Question: I am exploring threading concept,
Every time when i tried to execute the below code, I am getting different output.
I am starting ThreadOne first, But why is ThreadTwo getting started.
Why am I getting Different output? Can someone explain in Detail?
Thanks In Advance.
'''
static Object newLockobj = new Object();
static void Main(string[] args)
{
Thread tobj1 = new Thread(ThreadOne);
Thread tobj2 = new Thread(ThreadTwo);
tobj1.Start();
tobj2.Start();
Console.ReadLine();
}
static void ThreadOne()
{
Console.WriteLine("Thread One Entered");
lock (newLockobj)
{
Console.WriteLine("Thread 1 started");
Thread.Sleep(2000);
Console.WriteLine("Thread 1 ended");
}
}
static void ThreadTwo()
{
Console.WriteLine("Thread Two Entered");
lock (newLockobj)
{
Console.WriteLine("Thread 2 started");
Thread.Sleep(1000);
Console.WriteLine("Thread 2 ended");
}
}
'''

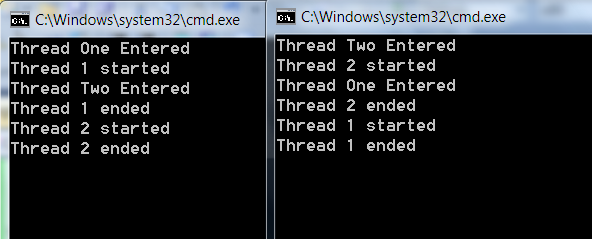
Answer: This is a basic examle for Concurrency. Once you call the .Start() method on a thread object, it starts getting executed independent of the thread that started it. What your programm is doing:
1. Create the thread objects
2. Start tobj1 (the thread is not executed directly, but once the scheduler finds a place to put it)
3. Start tobj2 (the thread is again not executed directly)
The <URL> is responsible to tell the processor which process and which thread to execute. The order in which the threads are started is of no importance.
As soon as one thread starts, he prints the first line ("Thread X Entered"). The Lock is a synchronization statement. Since both threads sync on the same object instance, they cannot enter the Lock block both (<URL>. "Thread One", however, is not allowed to his critical section since the other thread did not release the lock yet.